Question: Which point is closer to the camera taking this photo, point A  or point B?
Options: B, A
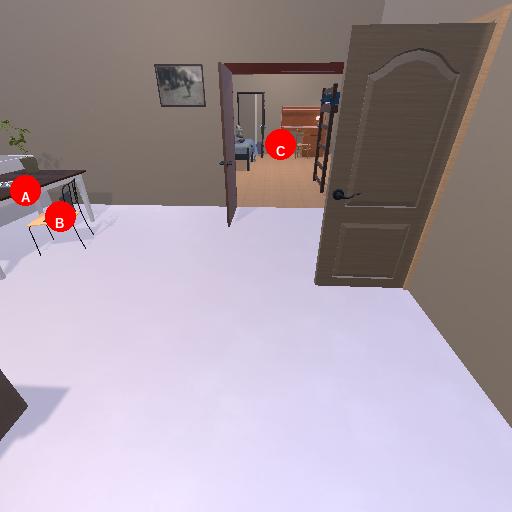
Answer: B